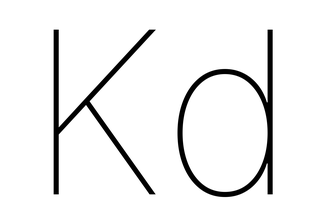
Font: Inter_Thin